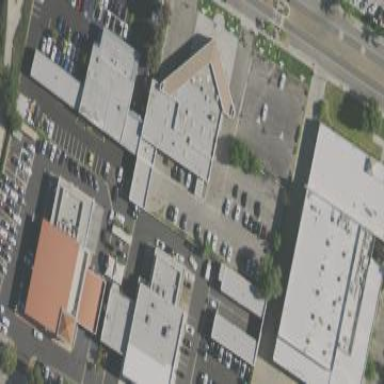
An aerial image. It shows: Commercial building.